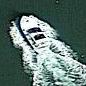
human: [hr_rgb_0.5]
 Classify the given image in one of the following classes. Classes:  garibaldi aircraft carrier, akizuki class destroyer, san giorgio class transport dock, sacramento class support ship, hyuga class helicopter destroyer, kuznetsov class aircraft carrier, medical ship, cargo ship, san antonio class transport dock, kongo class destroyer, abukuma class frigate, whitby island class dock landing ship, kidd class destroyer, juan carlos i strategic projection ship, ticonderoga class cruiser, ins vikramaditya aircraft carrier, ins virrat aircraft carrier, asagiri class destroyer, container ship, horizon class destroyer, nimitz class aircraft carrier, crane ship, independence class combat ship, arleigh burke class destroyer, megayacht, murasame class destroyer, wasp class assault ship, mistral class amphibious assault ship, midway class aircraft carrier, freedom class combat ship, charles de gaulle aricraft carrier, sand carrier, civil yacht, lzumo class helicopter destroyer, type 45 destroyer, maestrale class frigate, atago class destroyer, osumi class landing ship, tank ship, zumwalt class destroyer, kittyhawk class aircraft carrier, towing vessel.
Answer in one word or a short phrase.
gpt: Civil yacht